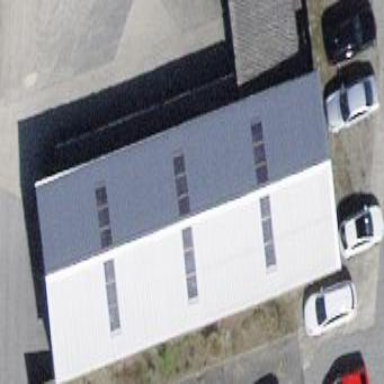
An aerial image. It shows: Building with tiled roof.